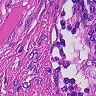
Metastatic tissue present: no